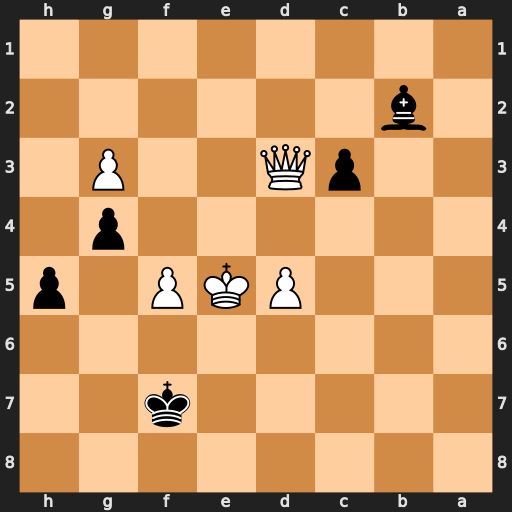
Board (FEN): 8/5k2/8/3PKP1p/6p1/2pQ2P1/1b6/8
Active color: b
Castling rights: -
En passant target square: -
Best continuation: c2+ Kd6 c1=Q